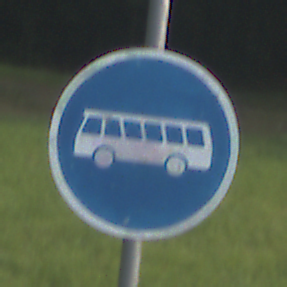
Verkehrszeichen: Busssonderstreifen
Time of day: SunriseSunset
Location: Outdoor (Nature)
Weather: PartlyCloudy
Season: NotSpecified
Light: Natural